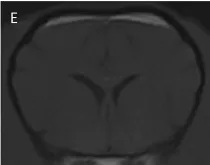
Images of the second MRI study after the resolution of the clinical signs. The transverse and dorsal images are at similar levels as those in Figure 1. Transverse T1W post-contrast.
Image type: radiology (mri)